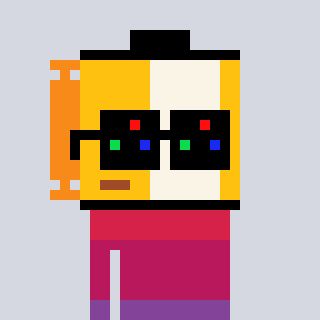
a pixel art character with square black sunglasses, a film roll-shaped head and a teal-colored body on a cool background